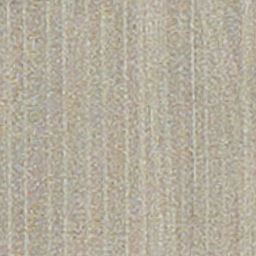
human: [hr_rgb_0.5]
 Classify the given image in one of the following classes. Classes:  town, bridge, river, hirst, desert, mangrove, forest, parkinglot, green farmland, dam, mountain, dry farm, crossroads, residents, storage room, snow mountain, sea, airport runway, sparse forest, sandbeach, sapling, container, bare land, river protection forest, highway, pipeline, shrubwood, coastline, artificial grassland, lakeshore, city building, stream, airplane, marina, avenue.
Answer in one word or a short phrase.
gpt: dry farm